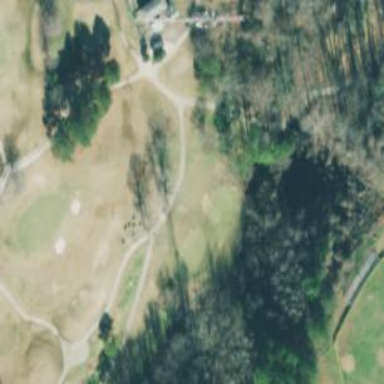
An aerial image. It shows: Path for both roads and golfers.